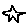
Label: star